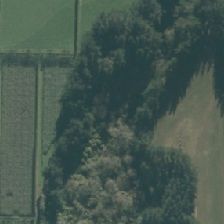
Land cover: deciduous_hardwood